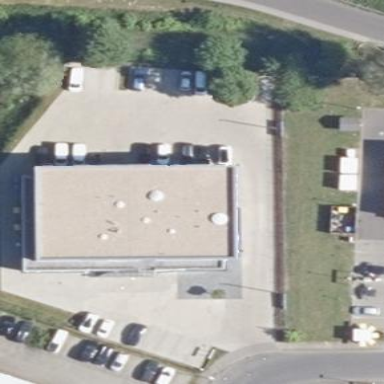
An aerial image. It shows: Office building.